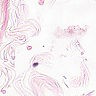
Metastatic tissue present: no